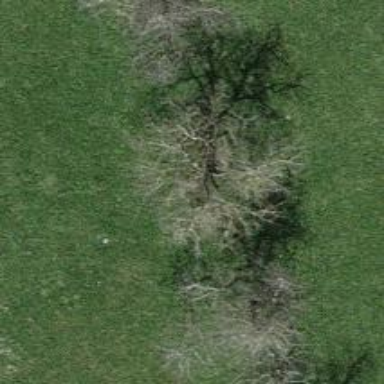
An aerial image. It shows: Agricultural area with broadleaved deciduous trees.